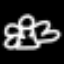
Label: angel